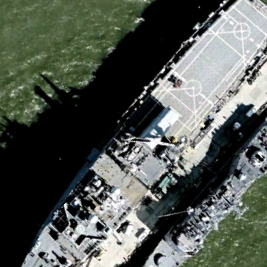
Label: Whitby_Island-class_dock_landing_ship